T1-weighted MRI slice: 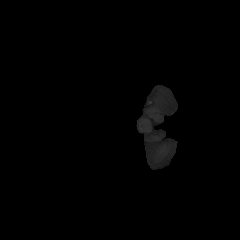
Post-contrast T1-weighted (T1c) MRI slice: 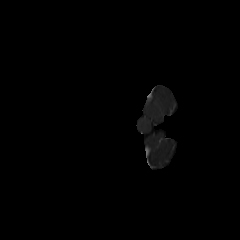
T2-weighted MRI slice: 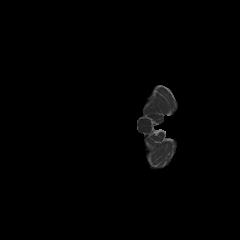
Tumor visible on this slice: no